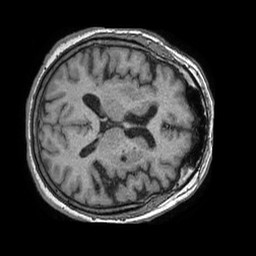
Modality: T1w
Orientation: axial
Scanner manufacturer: philips
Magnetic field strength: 1.5 T
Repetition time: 0.007668 s
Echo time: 0.003487 s